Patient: sex M, age 77
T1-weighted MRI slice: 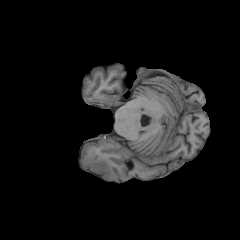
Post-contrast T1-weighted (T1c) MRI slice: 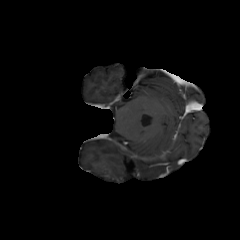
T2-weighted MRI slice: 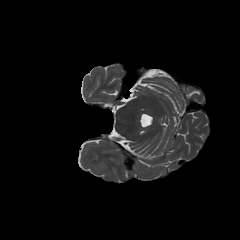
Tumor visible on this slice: yes
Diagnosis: Glioblastoma, IDH-wildtype
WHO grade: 4